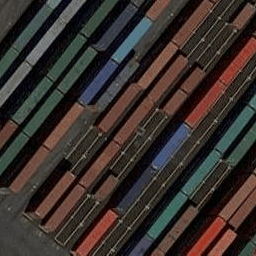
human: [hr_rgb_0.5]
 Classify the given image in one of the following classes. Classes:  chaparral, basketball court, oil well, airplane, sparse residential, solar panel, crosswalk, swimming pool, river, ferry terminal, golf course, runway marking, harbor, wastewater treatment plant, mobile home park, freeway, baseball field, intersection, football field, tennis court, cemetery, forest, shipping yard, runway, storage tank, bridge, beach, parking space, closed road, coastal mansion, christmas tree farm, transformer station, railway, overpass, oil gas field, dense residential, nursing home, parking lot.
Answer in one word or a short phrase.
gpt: shipping yard